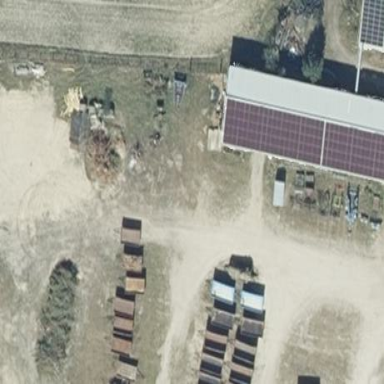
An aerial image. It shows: Gabled farm auxiliary building with the roof oriented along its structure.